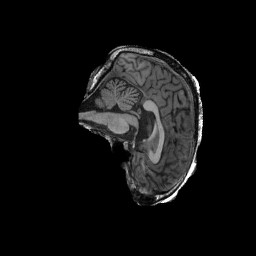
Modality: T1w
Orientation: sagittal
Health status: ill
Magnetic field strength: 3 T